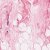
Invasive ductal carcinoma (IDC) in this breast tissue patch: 0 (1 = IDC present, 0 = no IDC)